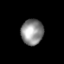
Tissue: lung
Cell type: Fibroblasts
Senescence score: 0.5909
Nuclear area (px): 558
Mean DAPI intensity: 140.955